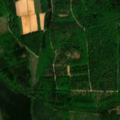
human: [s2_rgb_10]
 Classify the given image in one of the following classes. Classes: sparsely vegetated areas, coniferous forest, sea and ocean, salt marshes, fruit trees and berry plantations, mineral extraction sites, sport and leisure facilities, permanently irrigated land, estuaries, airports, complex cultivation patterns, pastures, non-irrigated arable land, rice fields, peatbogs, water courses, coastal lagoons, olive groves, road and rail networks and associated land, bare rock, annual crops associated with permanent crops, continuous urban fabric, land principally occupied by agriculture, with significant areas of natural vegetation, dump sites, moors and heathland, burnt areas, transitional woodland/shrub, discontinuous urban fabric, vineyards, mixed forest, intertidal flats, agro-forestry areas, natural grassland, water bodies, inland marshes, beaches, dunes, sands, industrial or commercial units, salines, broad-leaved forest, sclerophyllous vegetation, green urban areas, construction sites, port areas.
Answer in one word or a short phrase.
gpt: non-irrigated arable land, broad-leaved forest, coniferous forest, mixed forest, transitional woodland/shrub